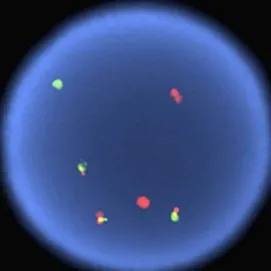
Dual fusion FISH for CCND1 and IGH, demonstrating a variant abnormal signal pattern with three copies of CCND1-IGH fusion (yellow signals).
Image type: pathology (fish)